Question: Question:
1. Given the Employee and AnnualReviews tables, write a query to return all employees who have never had a review sorted by HireDate.
2. Write a query to calculate the difference (in days) between the most and least tenured employee still working for the company
3. Given the employee table above, write a query to calculate the longest period (in days) that the company has gone without a hiring or firing anyone

Here is my query in question 1, kindly help to correction and kindly help me write query in question 2,3:
'''
Select *,
annualreviews.reviewdate
From employees
Join annualreviews
On employees.ID = annualreviews.ID
Where reviewdate is null;
'''
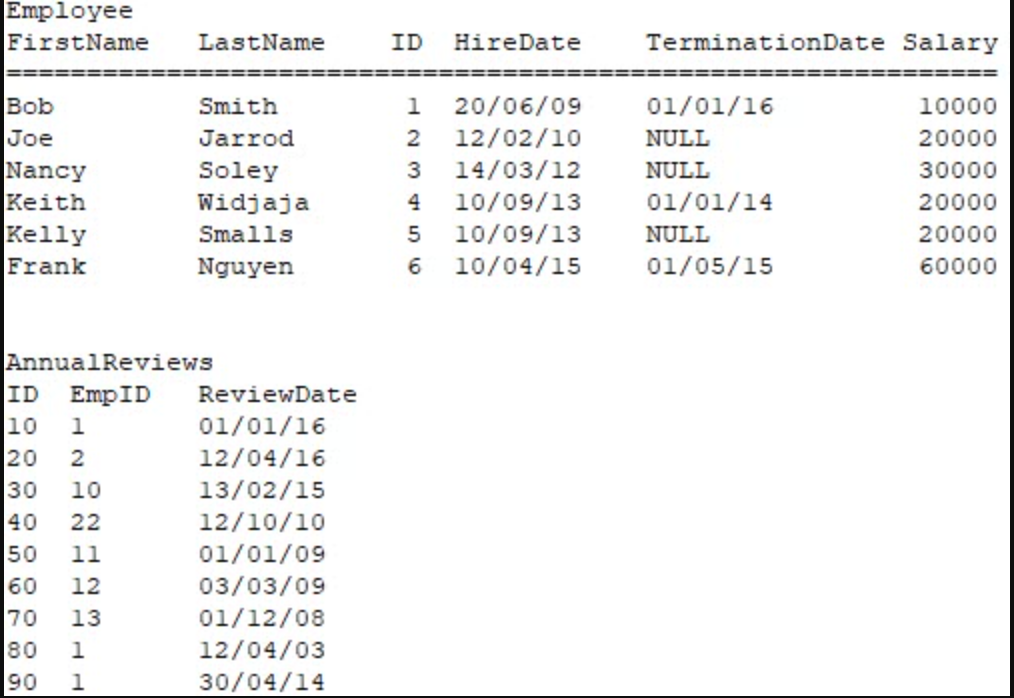
Answer: Your mistake #1: You are looking for reviews that have no date, while you should be looking for missing reviews. We typically check existence with '[NOT] IN' or '[NOT] EXISTS', not with joins.
Your mistake #2: You are joining on the wrong ID. A review ID is not an employee ID, so this: 'employees.ID = annualreviews.ID' should ring alarm bells.
The simple query you are looking for:
'''
select *
from employees
where id not in (select empid from annualreviews)
order by hiredate;
'''
Same thing with 'NOT EXISTS':
'''
select *
from employees e
where not exists (select null from annualreviews r where r.empid = e.id)
order by hiredate;
'''